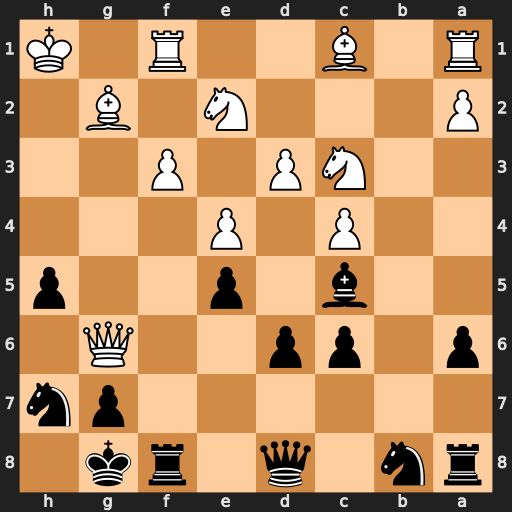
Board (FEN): rn1q1rk1/6pn/p1pp2Q1/2b1p2p/2P1P3/2NP1P2/P3N1B1/R1B2R1K
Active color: b
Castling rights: -
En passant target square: -
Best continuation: Qh4+ Bh3 Qxh3#